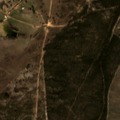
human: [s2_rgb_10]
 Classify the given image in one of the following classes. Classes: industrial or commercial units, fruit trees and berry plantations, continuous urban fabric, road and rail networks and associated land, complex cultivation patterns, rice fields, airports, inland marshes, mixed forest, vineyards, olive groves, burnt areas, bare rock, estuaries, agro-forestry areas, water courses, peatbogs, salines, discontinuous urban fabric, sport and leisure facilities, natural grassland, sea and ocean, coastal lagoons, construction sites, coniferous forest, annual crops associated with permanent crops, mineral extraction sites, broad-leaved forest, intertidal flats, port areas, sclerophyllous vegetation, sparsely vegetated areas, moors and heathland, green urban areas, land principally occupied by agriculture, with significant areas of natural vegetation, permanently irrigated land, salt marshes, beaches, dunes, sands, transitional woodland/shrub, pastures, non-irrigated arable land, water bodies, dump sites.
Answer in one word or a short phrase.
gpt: olive groves, agro-forestry areas, broad-leaved forest, transitional woodland/shrub